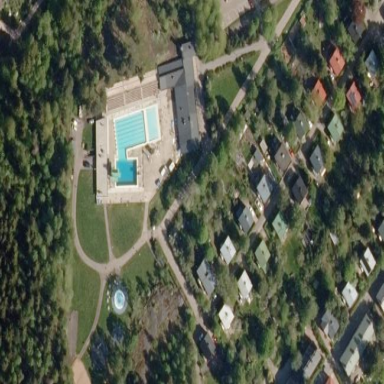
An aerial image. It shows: Sports centre focused on swimming activities.